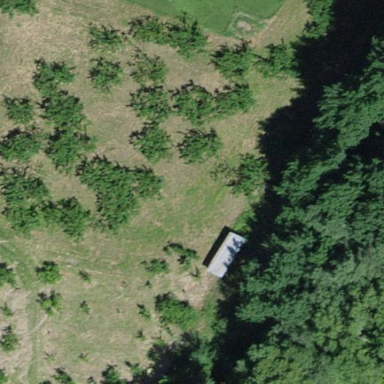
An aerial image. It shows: Orchard.